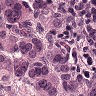
Metastatic tissue present: yes